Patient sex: M
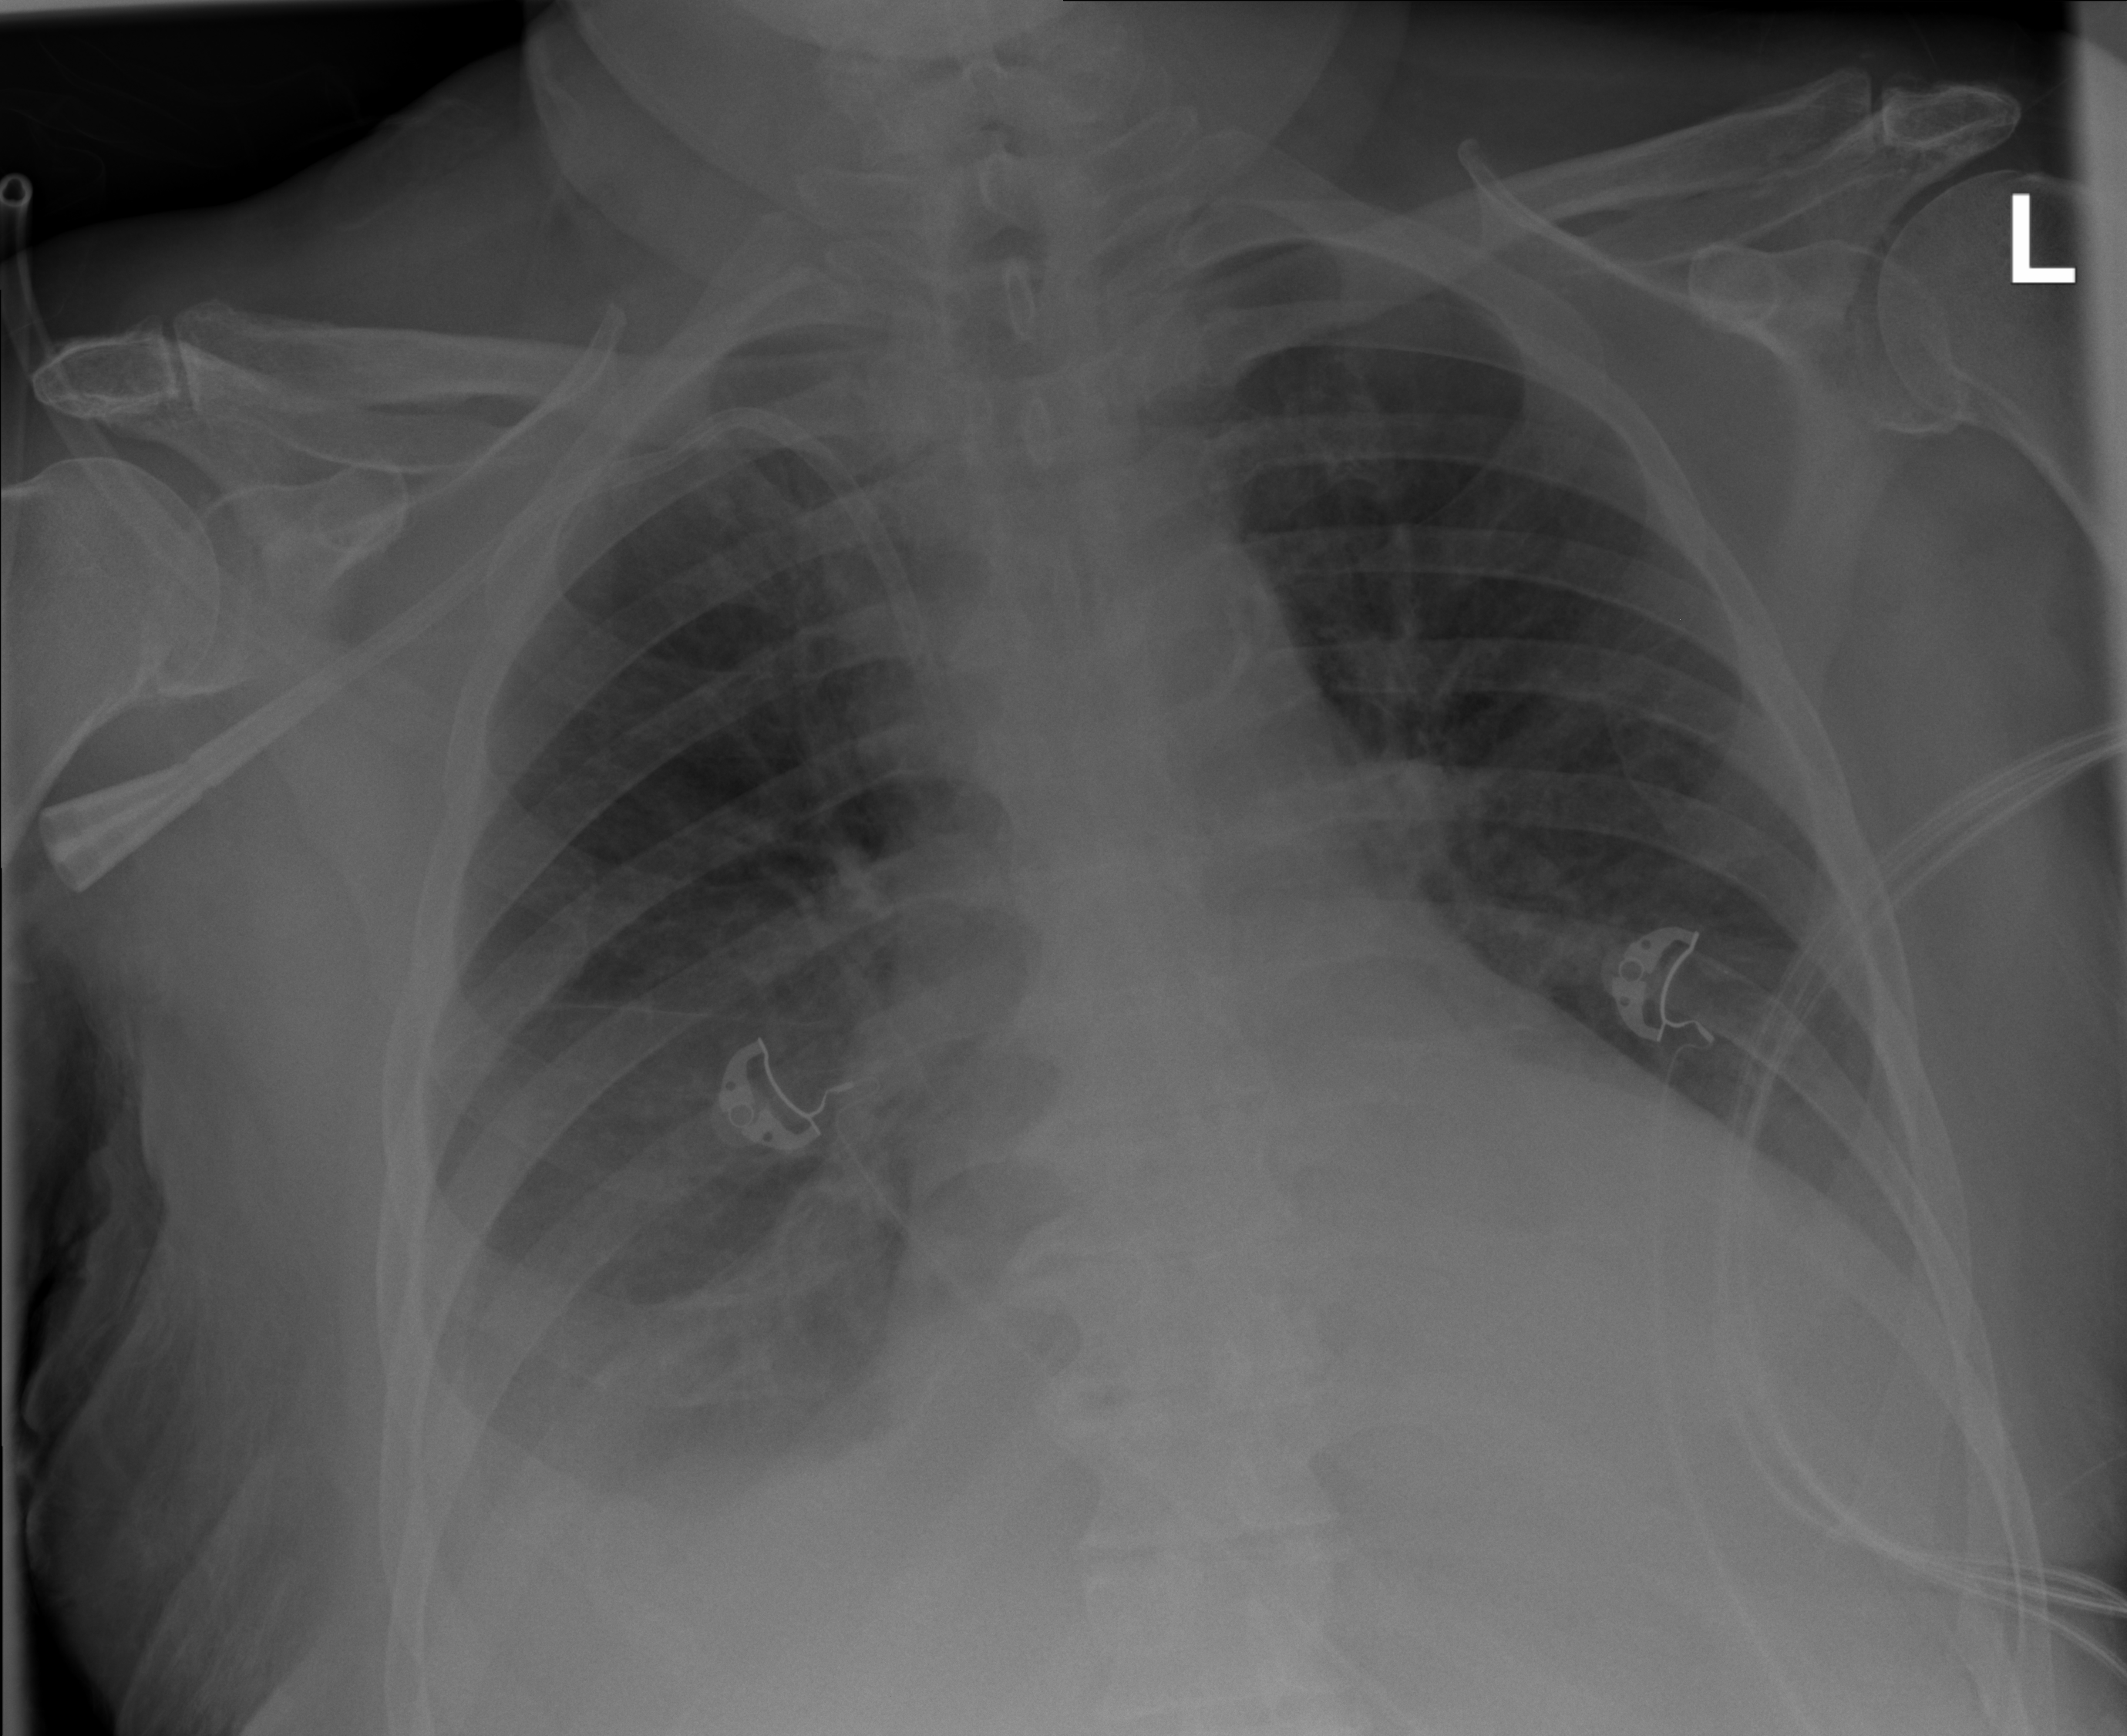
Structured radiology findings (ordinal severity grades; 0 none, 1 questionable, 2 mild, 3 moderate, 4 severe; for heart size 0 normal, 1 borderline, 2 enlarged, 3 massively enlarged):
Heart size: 2
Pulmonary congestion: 0
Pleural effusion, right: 2
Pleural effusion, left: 2
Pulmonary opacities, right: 0
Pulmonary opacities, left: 0
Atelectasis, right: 2
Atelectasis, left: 0